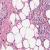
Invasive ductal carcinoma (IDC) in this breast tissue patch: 0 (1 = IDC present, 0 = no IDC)